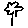
Label: flower